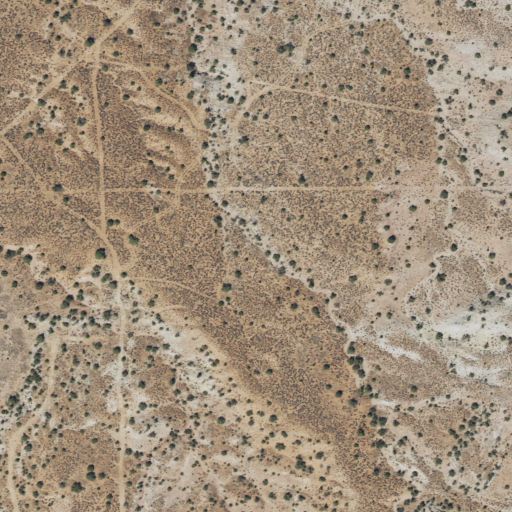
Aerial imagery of mountain in Utah named The Highlands containing only shrub